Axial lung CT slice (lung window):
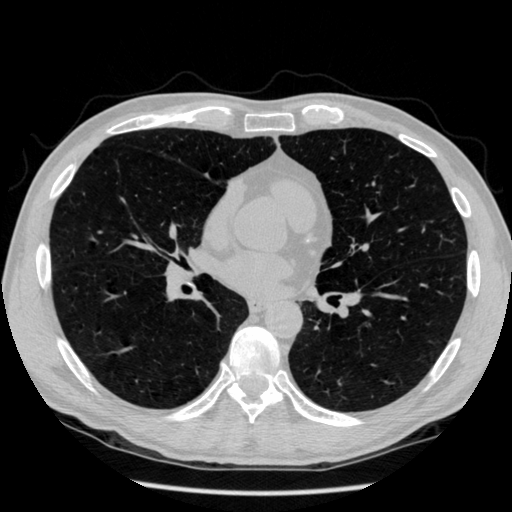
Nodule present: no